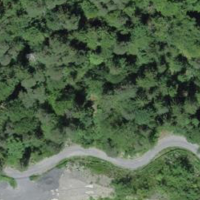
EUNIS habitat code: 43
Species observed at this site:
Ilex aquifolium